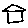
Label: house